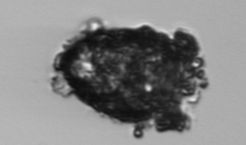
Label: Stenosemella_pacifica